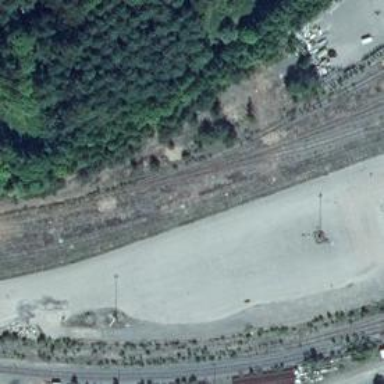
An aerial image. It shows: Abandoned railway.